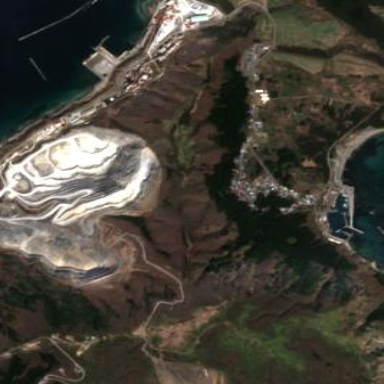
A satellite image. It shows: Quarry area.